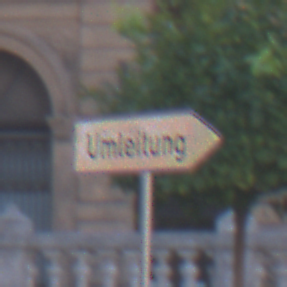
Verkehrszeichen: UmleitungswegweiserRechtsweisend
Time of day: SunriseSunset
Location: Outdoor (Urban)
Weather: PartlyCloudy
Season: NotSpecified
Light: Natural